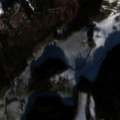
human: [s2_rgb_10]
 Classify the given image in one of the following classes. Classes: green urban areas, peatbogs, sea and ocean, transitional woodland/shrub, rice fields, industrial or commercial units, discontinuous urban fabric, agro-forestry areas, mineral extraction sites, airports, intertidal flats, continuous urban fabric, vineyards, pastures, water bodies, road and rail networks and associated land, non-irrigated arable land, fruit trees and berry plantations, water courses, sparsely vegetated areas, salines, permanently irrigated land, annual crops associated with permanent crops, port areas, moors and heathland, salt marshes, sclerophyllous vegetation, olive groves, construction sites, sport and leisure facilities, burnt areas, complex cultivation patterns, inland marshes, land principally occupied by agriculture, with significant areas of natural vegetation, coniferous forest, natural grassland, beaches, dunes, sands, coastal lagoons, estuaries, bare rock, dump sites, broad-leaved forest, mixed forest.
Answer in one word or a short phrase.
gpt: pastures, coniferous forest, mixed forest